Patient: sex M, age 57
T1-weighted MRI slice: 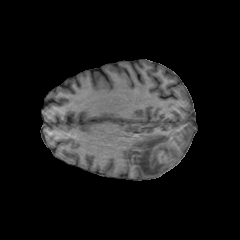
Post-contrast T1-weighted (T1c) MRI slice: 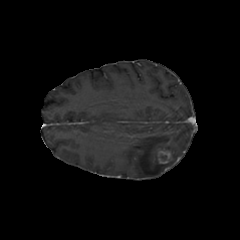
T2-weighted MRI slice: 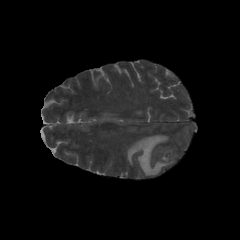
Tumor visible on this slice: yes
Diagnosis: Glioblastoma, IDH-wildtype
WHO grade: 4